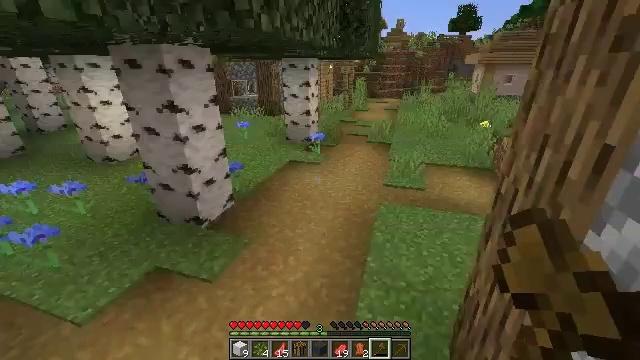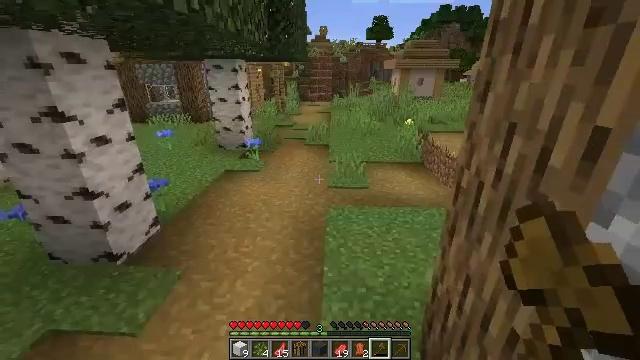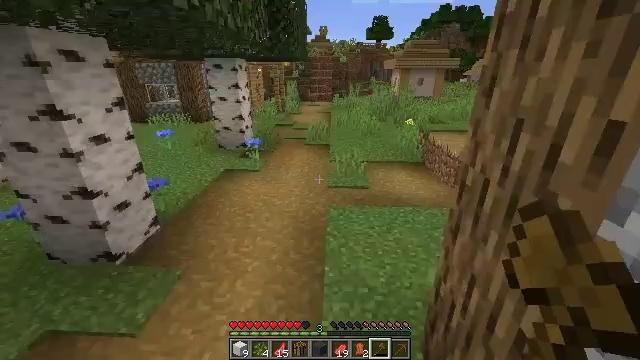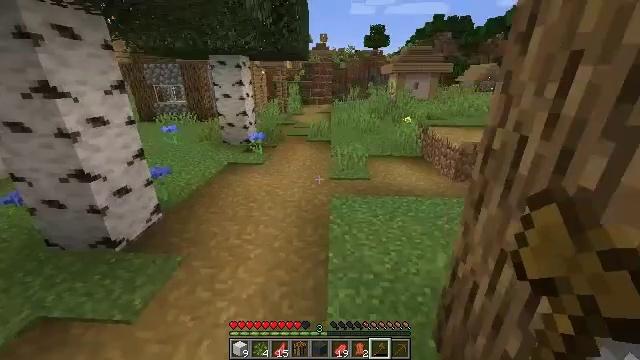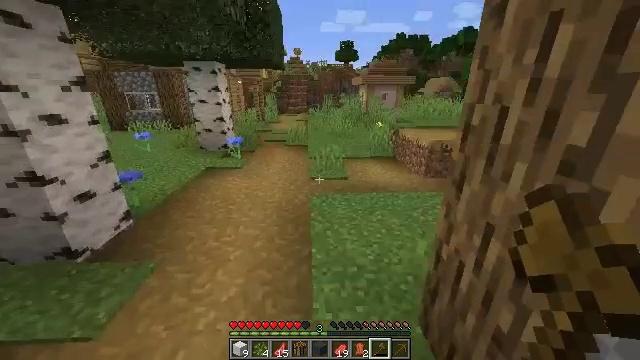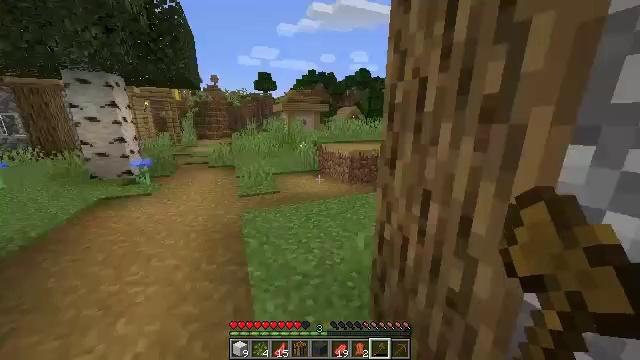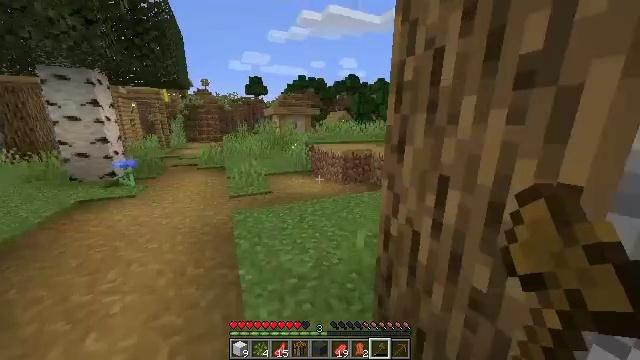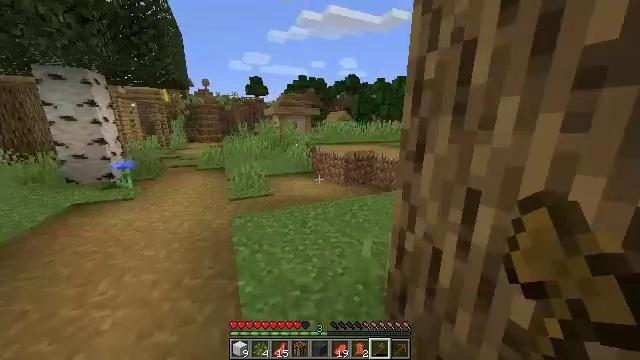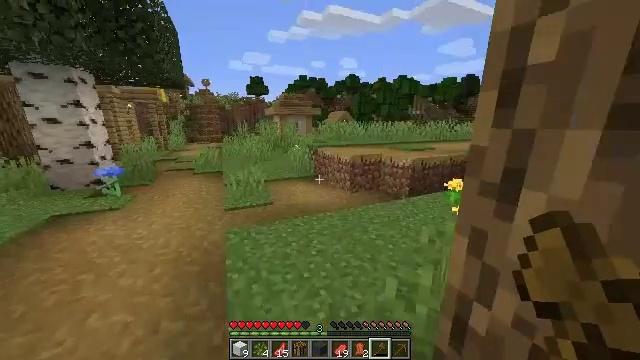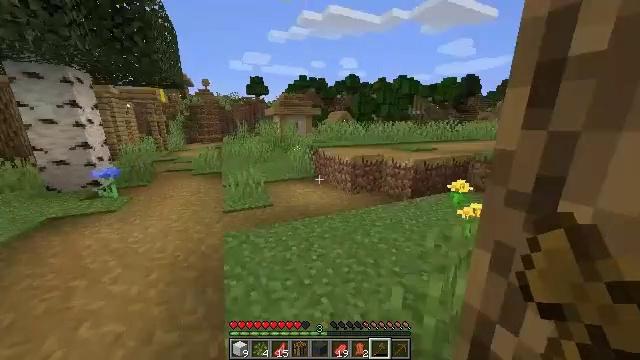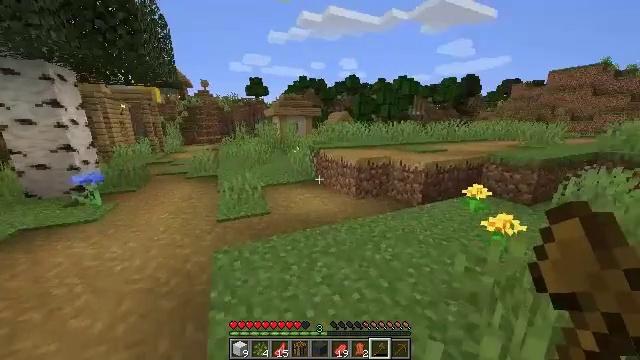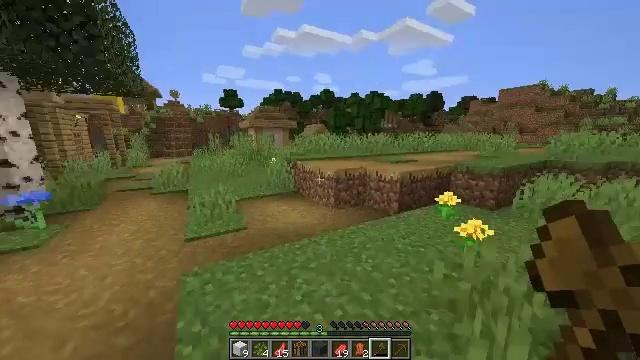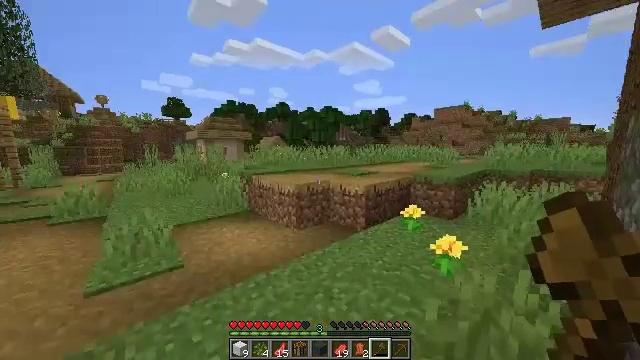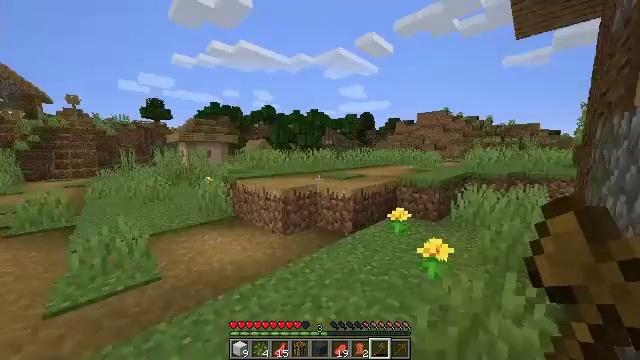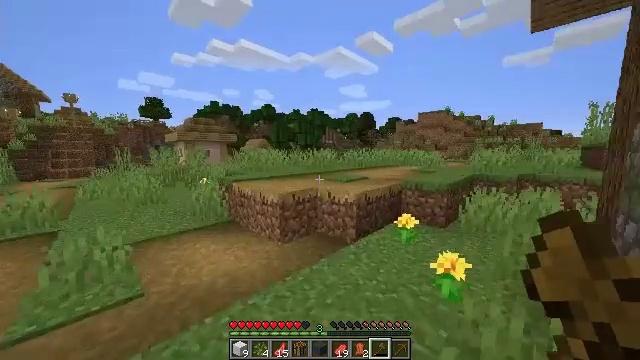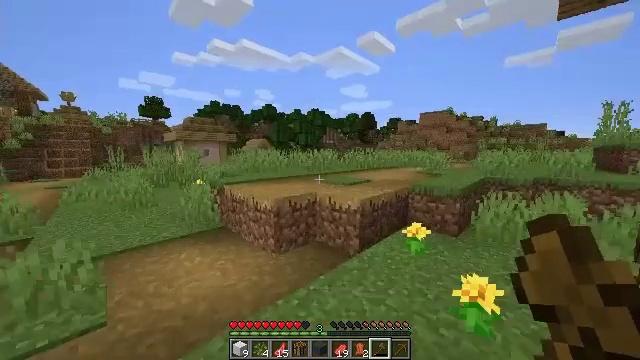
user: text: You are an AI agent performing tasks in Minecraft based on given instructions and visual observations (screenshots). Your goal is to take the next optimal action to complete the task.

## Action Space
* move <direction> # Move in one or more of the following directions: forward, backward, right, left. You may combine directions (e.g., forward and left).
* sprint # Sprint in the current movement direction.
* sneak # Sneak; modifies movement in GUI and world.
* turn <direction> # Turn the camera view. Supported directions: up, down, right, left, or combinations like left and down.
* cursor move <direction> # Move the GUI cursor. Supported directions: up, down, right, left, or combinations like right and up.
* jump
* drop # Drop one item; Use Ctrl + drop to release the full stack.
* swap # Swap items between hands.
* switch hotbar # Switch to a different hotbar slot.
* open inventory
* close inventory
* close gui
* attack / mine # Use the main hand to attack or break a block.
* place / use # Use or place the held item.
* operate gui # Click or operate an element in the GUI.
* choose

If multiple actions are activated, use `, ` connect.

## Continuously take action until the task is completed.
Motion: motion action
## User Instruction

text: Recover the brewing stand by mining it.
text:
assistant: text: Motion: move forward, turn right
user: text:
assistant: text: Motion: move forward, sprint
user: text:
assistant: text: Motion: move forward, sprint
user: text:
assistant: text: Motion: move forward, sprint, turn right and up
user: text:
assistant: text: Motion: move forward, sprint, turn right and up
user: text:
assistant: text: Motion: move forward, turn right
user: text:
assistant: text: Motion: move forward
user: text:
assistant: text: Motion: move forward
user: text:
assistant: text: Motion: move forward
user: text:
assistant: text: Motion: move forward
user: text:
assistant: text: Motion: move forward, turn right and up
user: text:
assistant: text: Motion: move forward, turn right and up
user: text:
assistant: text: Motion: move forward, turn right
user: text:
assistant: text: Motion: move forward
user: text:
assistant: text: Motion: move forward
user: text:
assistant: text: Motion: move forward
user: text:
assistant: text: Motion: move forward
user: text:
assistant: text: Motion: move forward
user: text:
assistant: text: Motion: move forward
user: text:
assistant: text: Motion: move forward
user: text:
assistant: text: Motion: move forward
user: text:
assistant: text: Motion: move forward
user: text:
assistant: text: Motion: move forward, turn left and down
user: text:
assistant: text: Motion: move forward, turn left and down, jump
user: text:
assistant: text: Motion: move forward, turn left and down, jump
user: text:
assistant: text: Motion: move forward, turn left and down, jump
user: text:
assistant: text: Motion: move forward, turn left, jump
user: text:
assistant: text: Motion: move forward, turn left, jump
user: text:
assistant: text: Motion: move forward, turn left
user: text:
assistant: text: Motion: move forward